Question: I am trying to copy an example from chapter 23 of Cay S. Horstmann's Big Java, which you can find online as a PDF file just in case if you need it as a reference: <URL>
My program is supposed to connect to an Apache Derby database using the 'java' utility tool in a shell window, but it doesn't work. What am I supposed to be entering into the shell window to fix this problem?
My folder structure looks like this in IntelliJ:

This is the code:
'''
package Chapter23RelationalDatabases.database;
import java.io.*;
import java.sql.*;
public class TestDB {
public static void main(String[] args) throws Exception {
if (args.length == 0) {
System.out.println(
"Usage: java -classpath driver_class_path"
+ File.pathSeparator
+ ". TestDB propertiesFile");
return;
}
SimpleDataSource.init(args[0]);
Connection conn = SimpleDataSource.getConnection();
try {
Statement stat = conn.createStatement();
stat.execute("CREATE TABLE Test (Name VARCHAR(20))");
stat.execute("INSERT INTO Test VALUES ('Romeo')");
ResultSet result = stat.executeQuery("SELECT * FROM Test");
result.next();
System.out.println(result.getString("Name"));
stat.execute("DROP TABLE Test");
} finally {
conn.close();
}
}
}
'''
---
'''
package Chapter23RelationalDatabases.database;
import java.io.*;
import java.sql.*;
import java.util.Properties;
public class SimpleDataSource {
private static String url;
private static String username;
private static String password;
/**
* Initializes the data source.
* @param fileName the name of the property file that contains
* the database driver, URL, username, and password
*/
public static void init(String fileName) throws IOException, ClassNotFoundException {
Properties props = new Properties();
FileInputStream in = new FileInputStream(fileName);
props.load(in);
String driver = props.getProperty("jdbc.driver");
url = props.getProperty("jdbc.url");
username = props.getProperty("jdbc.username");
if (username == null)
username = "";
password = props.getProperty("jdbc.password");
if (password == null)
password = "";
if (driver != null)
Class.forName(driver);
}
/**
* Gets a connection to the database.
* @return the database connection
*/
public static Connection getConnection() throws SQLException {
return DriverManager.getConnection(url, username, password);
}
}
'''
---
This is the contents of the 'database.properties' file:
'''
jdbc.url=jdbc:derby:BigJavaDB;create=true
'''
This is the error stack when I try to run my program:
'''
Exception in thread "main" java.sql.SQLException: No suitable driver found for jdbc:derby:BigJavaDB;create=true
at java.sql.DriverManager.getConnection(DriverManager.java:689)
at java.sql.DriverManager.getConnection(DriverManager.java:247)
at Chapter23RelationalDatabases.database.SimpleDataSource.getConnection(SimpleDataSource.java:42)
at Chapter23RelationalDatabases.database.TestDB.main(TestDB.java:20)
'''
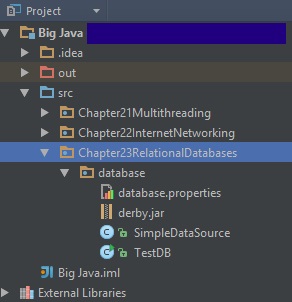
Answer: Why would you enter in anything into the "Shell Window" when you are using IntelliJ? you need to add derby jars to your class path, if you use maven you can simply add this:
'''
<!-- APACHE DERBY - for an embedded database -->
<dependency>
<groupId>org.apache.derby</groupId>
<artifactId>derby</artifactId>
<version>10.10.1.1</version>
</dependency>
<dependency>
<groupId>org.apache.derby</groupId>
<artifactId>derbyclient</artifactId>
<version>10.10.1.1</version>
</dependency>
<!-- MYSQL Connector -->
<dependency>
<groupId>mysql</groupId>
<artifactId>mysql-connector-java</artifactId>
<version>5.1.28</version>
</dependency>
'''
Otherwise you can search for these yourself here <URL> download the jars and add them to your class path manually which is what most beginners do. You can add jars to the classpath on the command line with the -cp flag but only use the command line with java to learn basic programming concepts. Other wise use a build tool like maven. I think you should maybe checkout some tutorial videos with adding jars to the classpath with IntelliJ/Eclipse/Netbeans. Then learn how to use maven, which I highly recommend as a beginner.